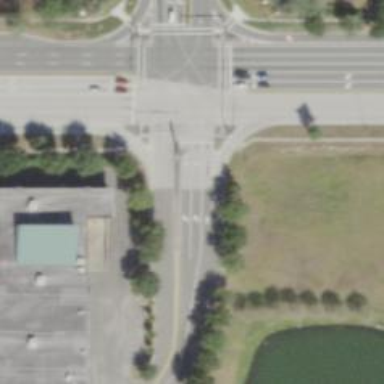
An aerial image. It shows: Uncontrolled road crossing.